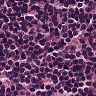
Metastatic tissue present: no